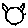
Label: cat